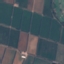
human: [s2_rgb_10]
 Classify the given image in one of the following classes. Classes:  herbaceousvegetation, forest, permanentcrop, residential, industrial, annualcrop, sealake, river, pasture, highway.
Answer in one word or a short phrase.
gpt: PermanentCrop